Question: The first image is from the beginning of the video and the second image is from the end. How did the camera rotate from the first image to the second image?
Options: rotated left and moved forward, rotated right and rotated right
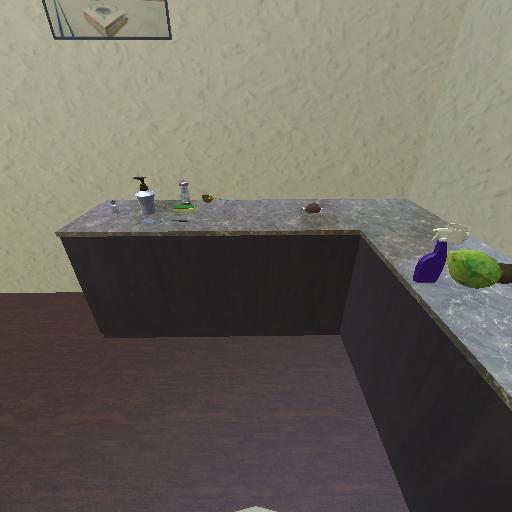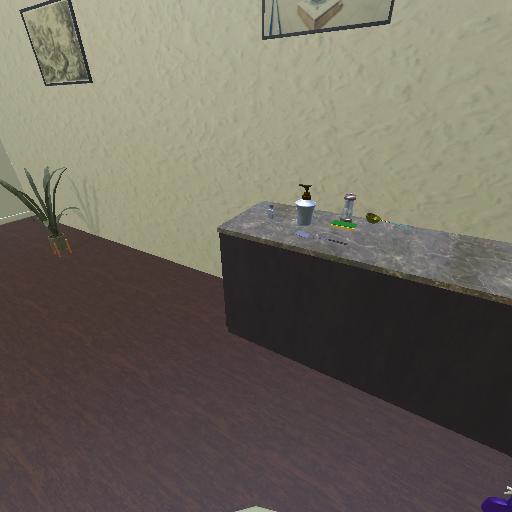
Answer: rotated left and moved forward